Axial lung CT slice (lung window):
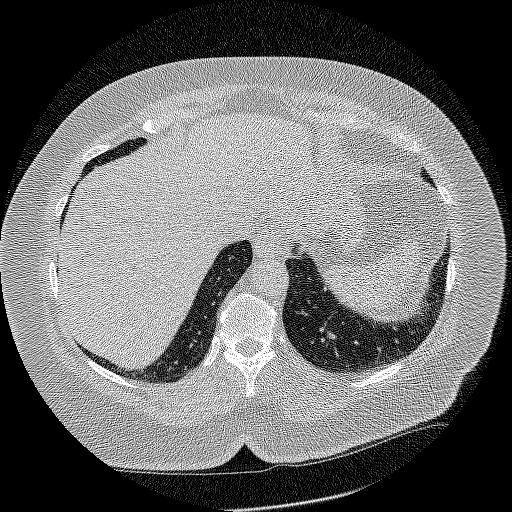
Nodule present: no